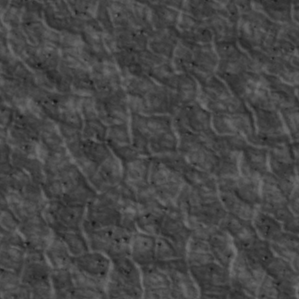
Label: non_frost